Field crop: maize
Growth stage: 2
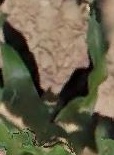
Species: maize